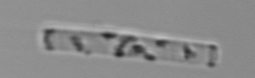
Label: Cerataulina_pelagica